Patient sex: F
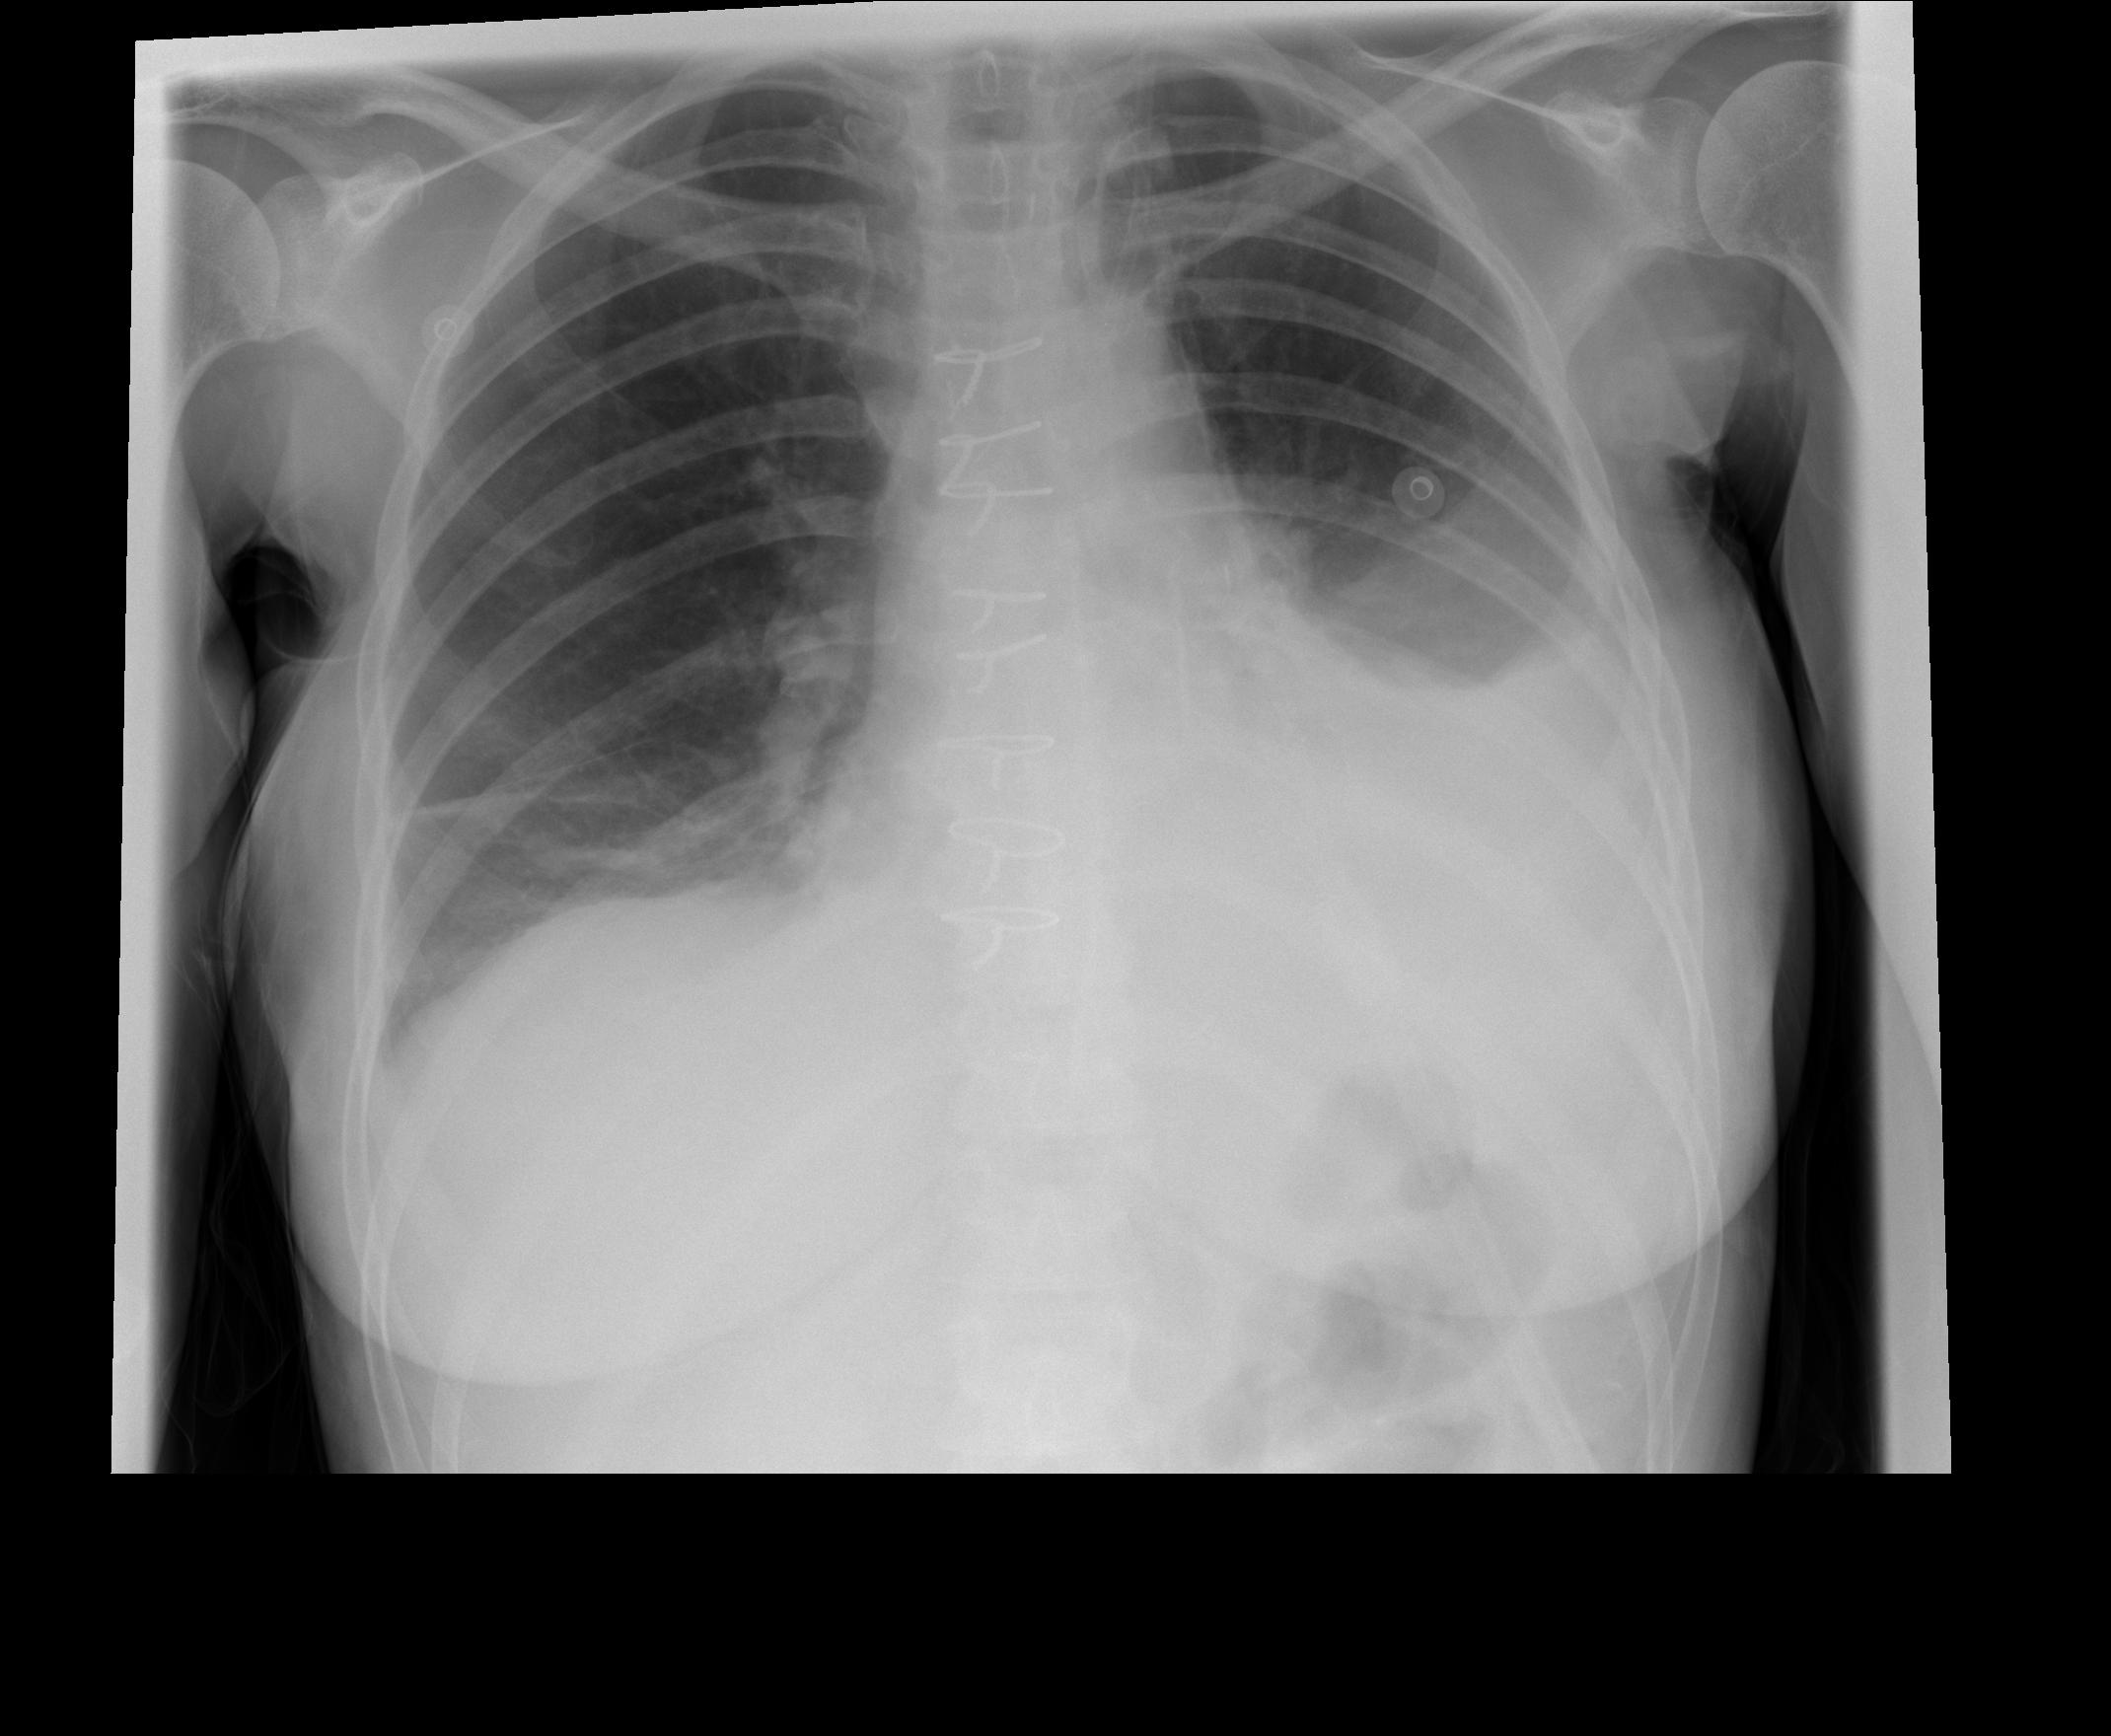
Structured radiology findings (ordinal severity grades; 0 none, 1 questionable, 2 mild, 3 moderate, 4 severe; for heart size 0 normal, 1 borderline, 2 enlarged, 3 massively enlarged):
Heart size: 0
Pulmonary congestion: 0
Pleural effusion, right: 0
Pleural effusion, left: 3
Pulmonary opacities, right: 0
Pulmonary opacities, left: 0
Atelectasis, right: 1
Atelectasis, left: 2